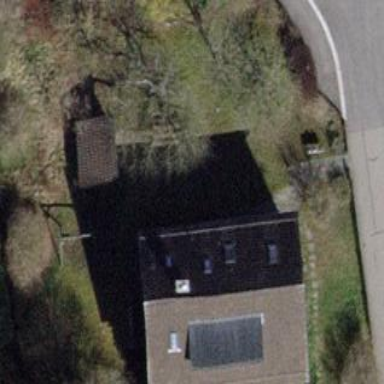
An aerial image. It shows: Detached building.